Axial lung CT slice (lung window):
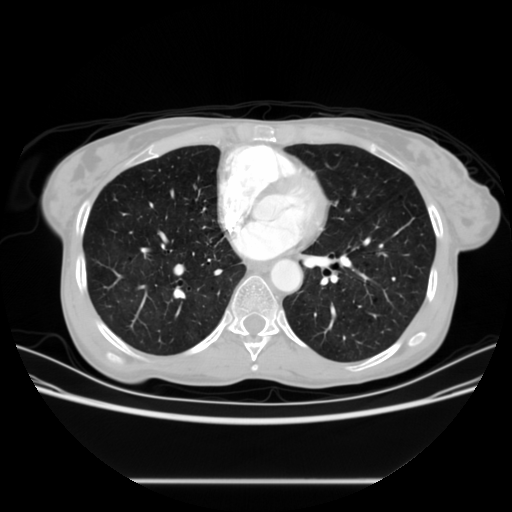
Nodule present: no